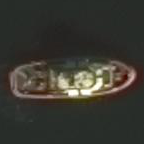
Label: civil